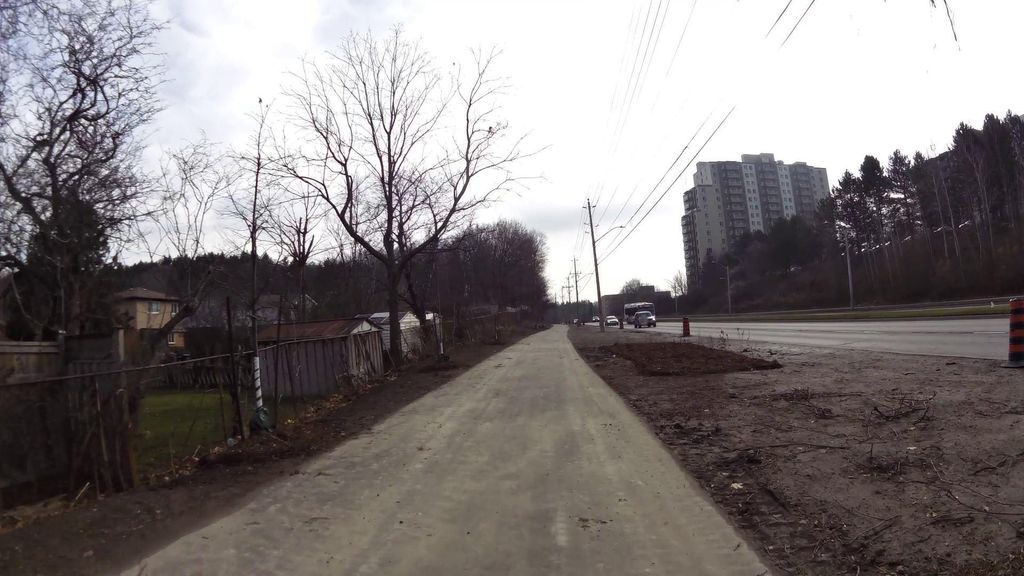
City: kitchener-waterloo